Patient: sex M, age 81
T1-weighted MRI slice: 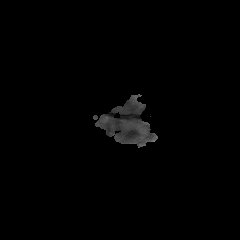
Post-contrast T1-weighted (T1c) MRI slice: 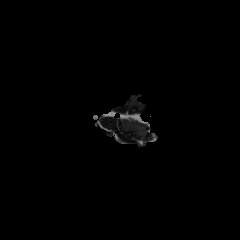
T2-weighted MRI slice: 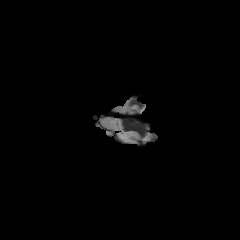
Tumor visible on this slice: no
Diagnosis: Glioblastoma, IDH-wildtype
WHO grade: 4